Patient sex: F
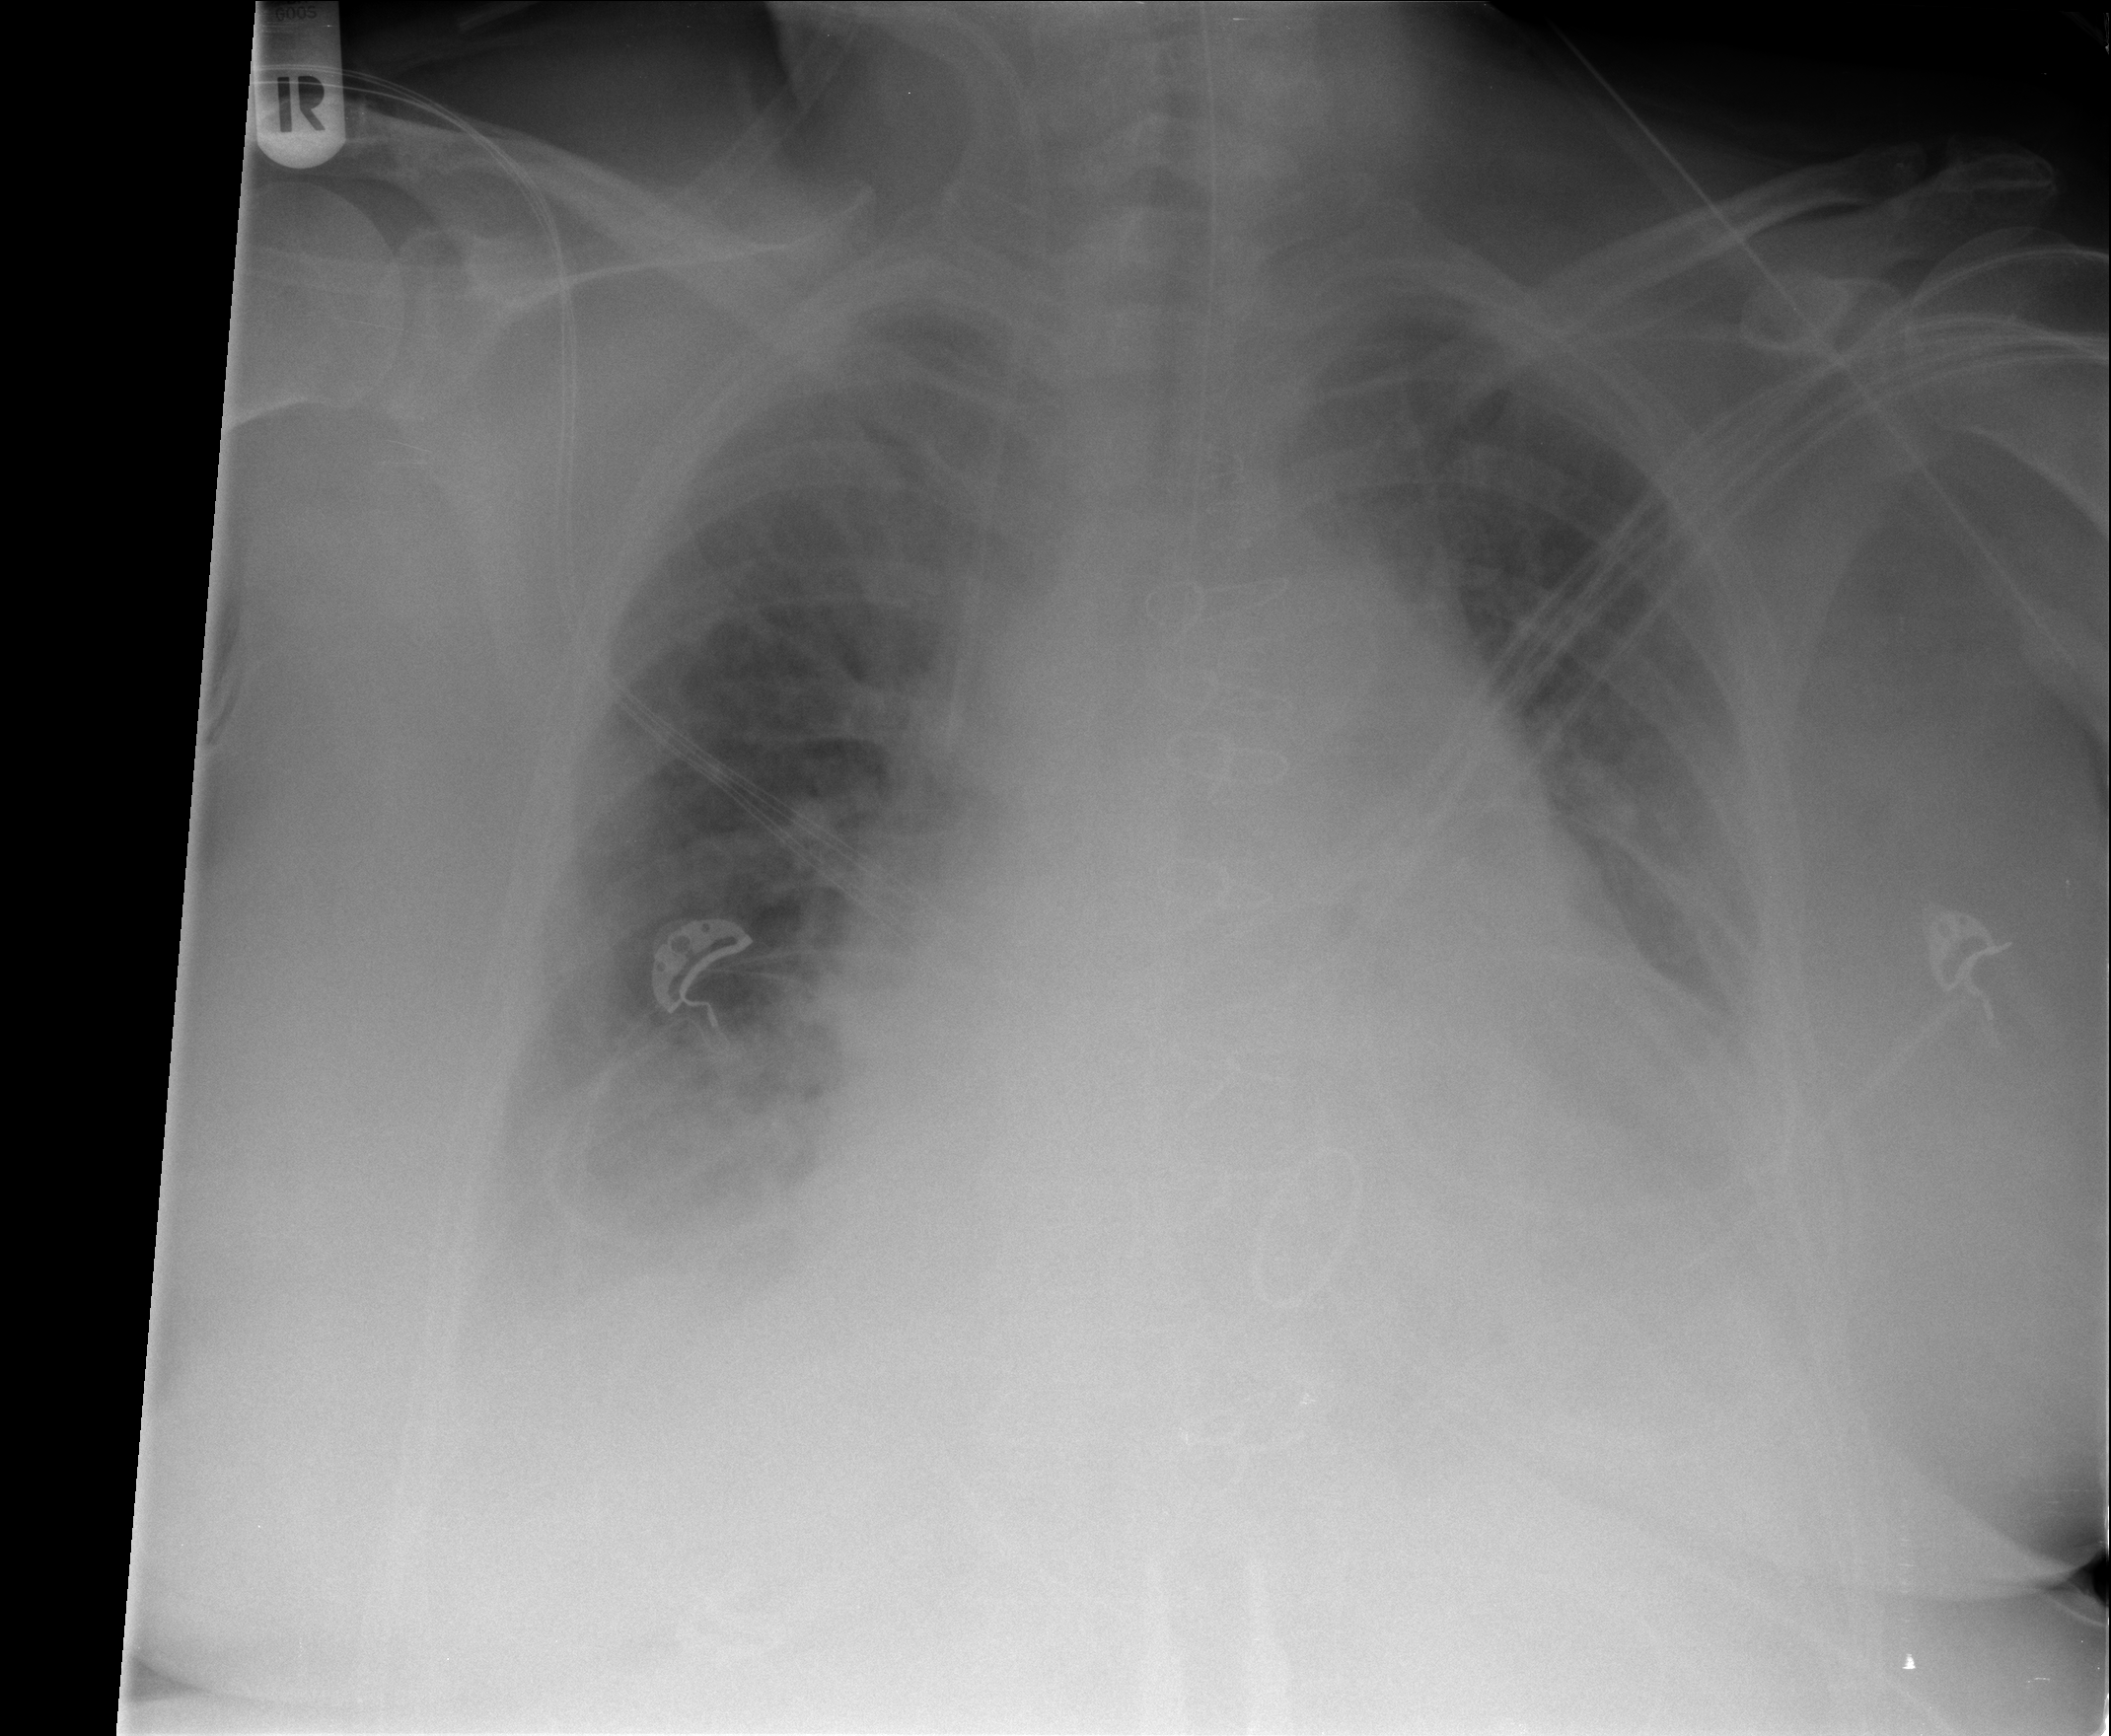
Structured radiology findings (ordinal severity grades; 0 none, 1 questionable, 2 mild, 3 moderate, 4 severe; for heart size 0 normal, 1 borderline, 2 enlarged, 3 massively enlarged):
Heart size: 3
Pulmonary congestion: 2
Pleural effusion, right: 2
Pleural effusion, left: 2
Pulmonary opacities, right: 1
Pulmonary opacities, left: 1
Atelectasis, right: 2
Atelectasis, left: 2